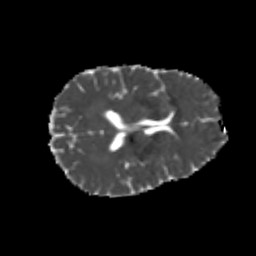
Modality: MD
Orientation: axial
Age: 24
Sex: male
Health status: healthy
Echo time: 0.074 s